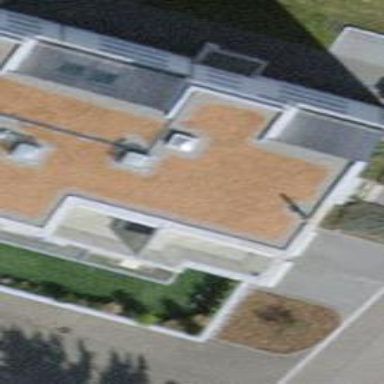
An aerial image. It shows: Residential building with flat roof.